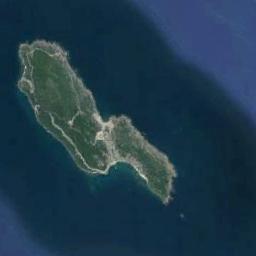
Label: island